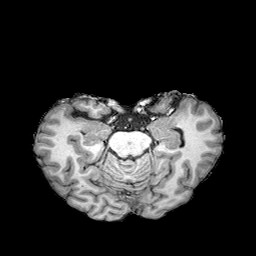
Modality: T1w
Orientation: coronal
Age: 47
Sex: male
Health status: healthy